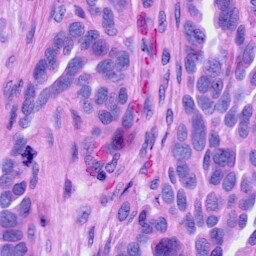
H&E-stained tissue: Ovarian